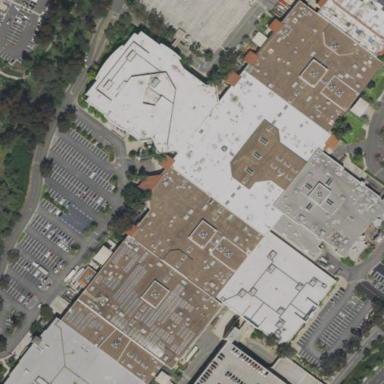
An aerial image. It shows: Retail building designated as mall.